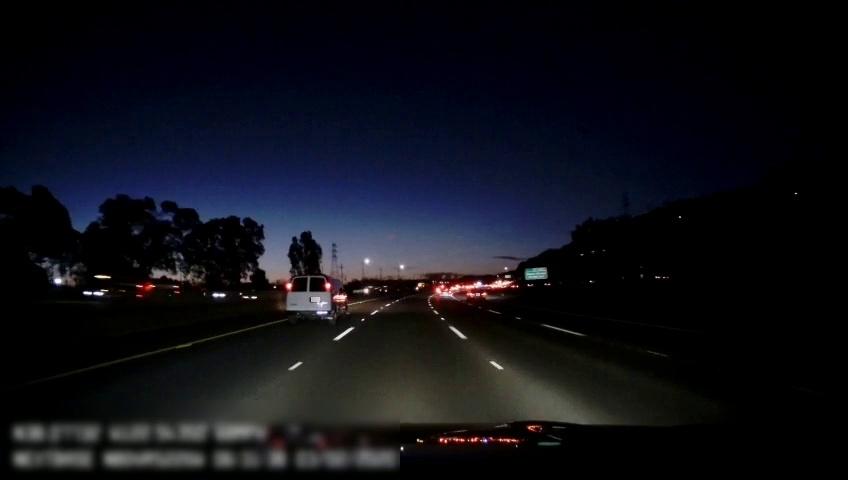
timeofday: Night
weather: Other
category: Drivable Space
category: Vehicles | Car
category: Vehicles | Van
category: Vehicles | Car
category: Vehicles | Truck
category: Vehicles | Car
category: Vehicles | Car
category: Lanes | Alternate Lane
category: Lanes | Alternate Lane
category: Lanes | Alternate Lane
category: Lanes | Alternate Lane
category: Lanes | Alternate Lane
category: Traffic | Signs